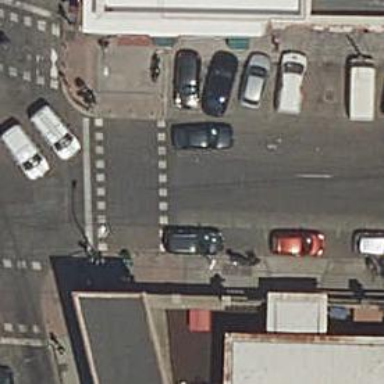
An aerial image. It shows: Traffic signals at road crossing.